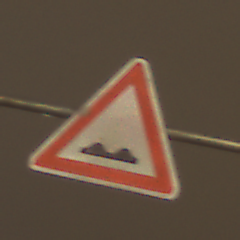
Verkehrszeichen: UnebeneFahrbahn
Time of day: Night
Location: Outdoor (Urban)
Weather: Overcast
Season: NotSpecified
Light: Artificial